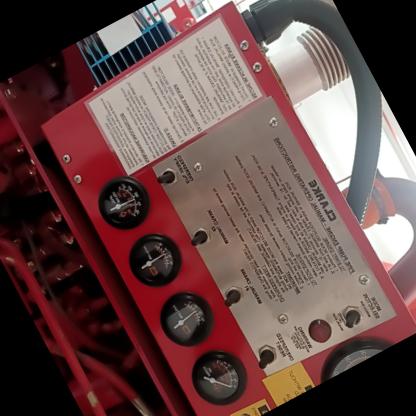
Klasa: inne